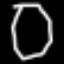
Label: octagon